A time-domain vibration trace from a rotating-machine test bench is shown. Determine the machine's mechanical condition. Answer with exactly one of: normal, misalignment, unbalance, looseness.
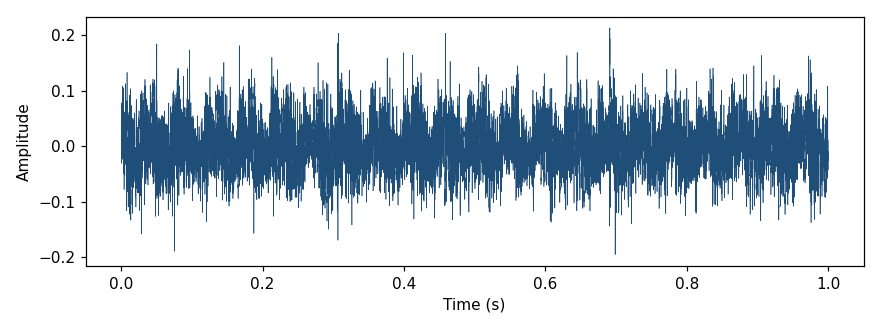
Answer: unbalance